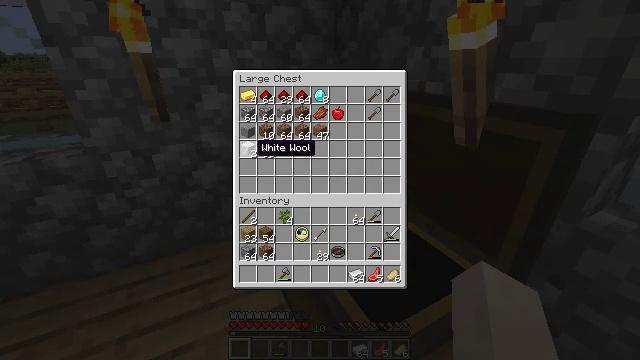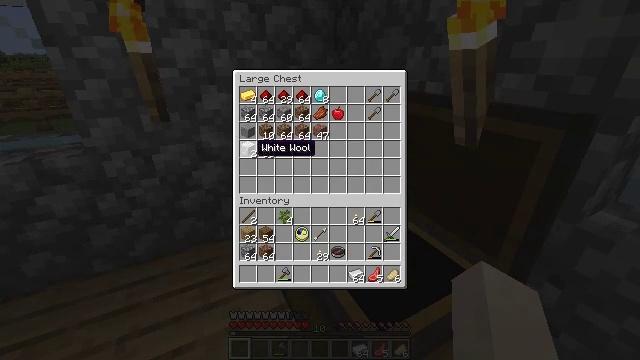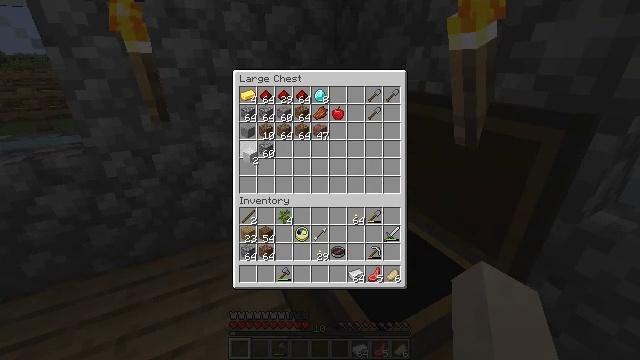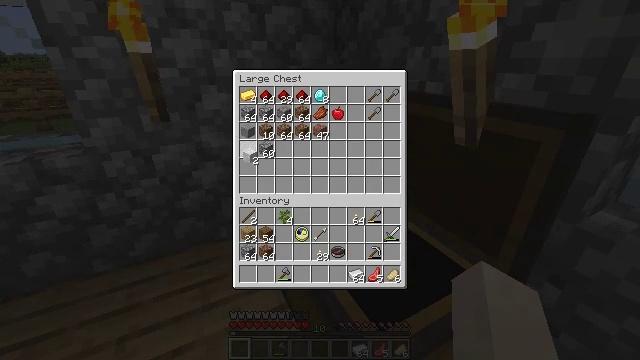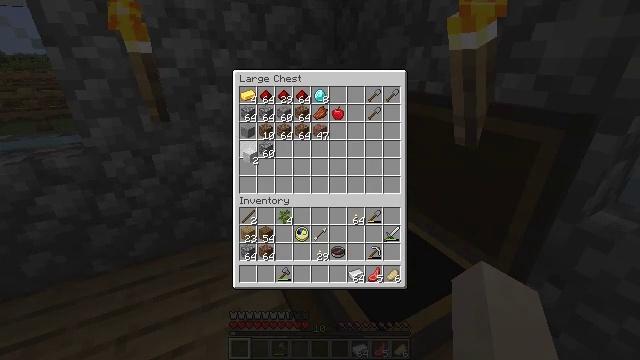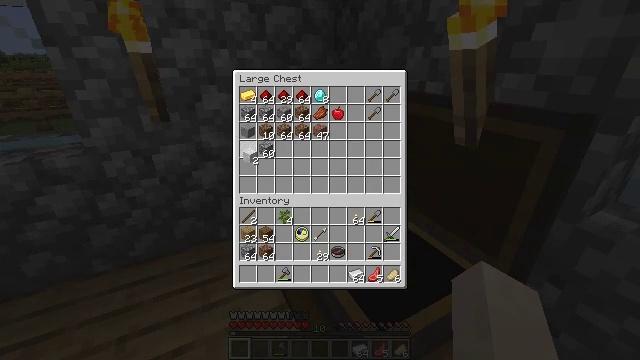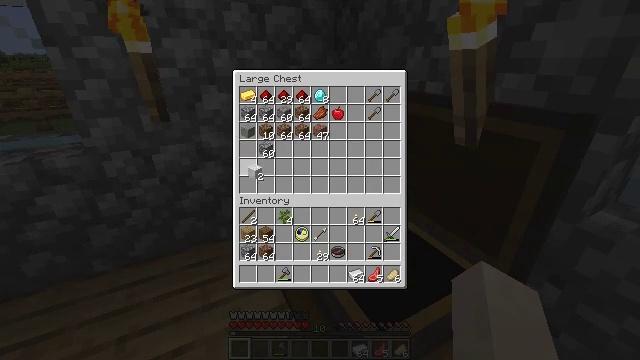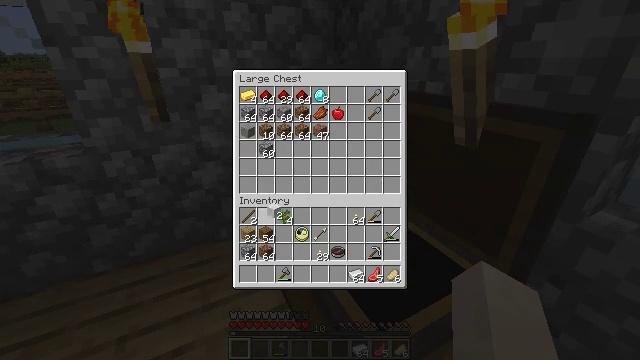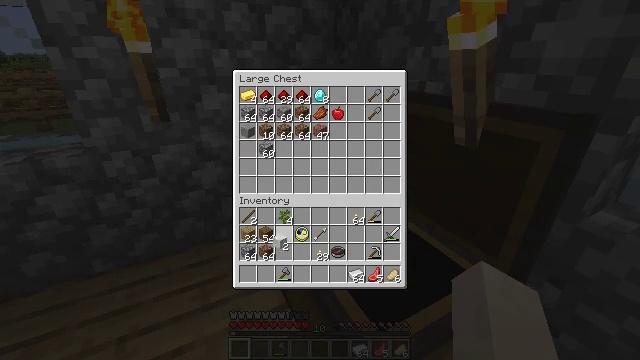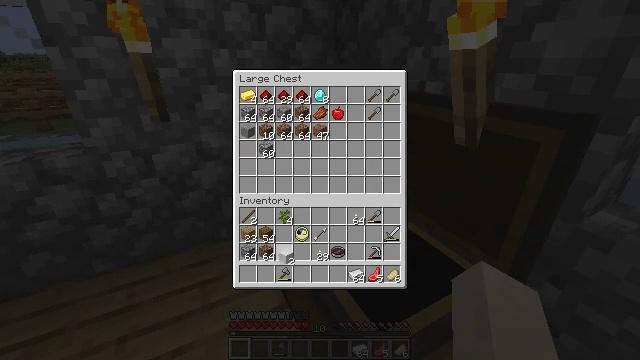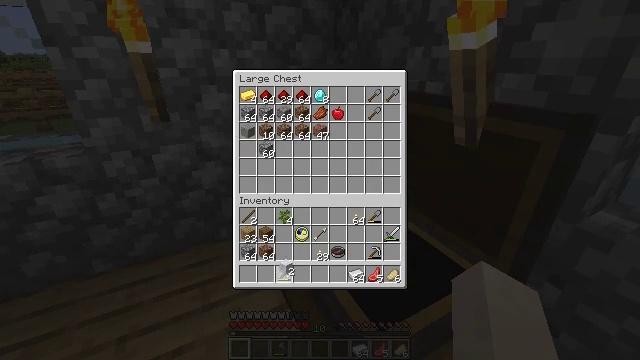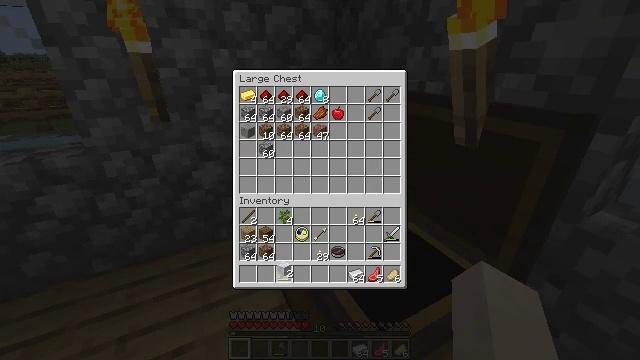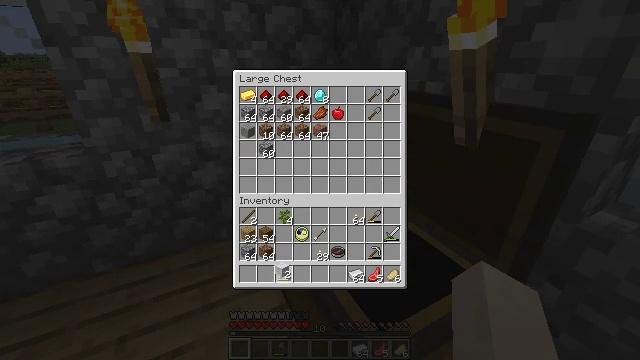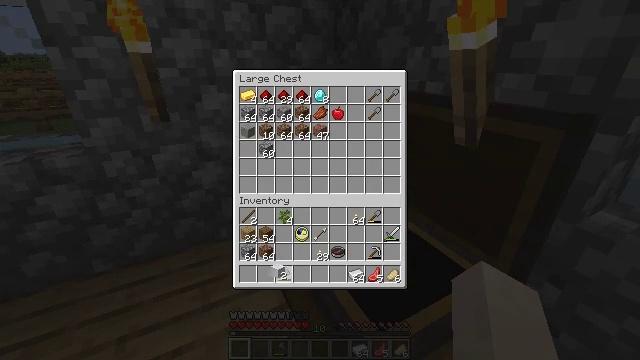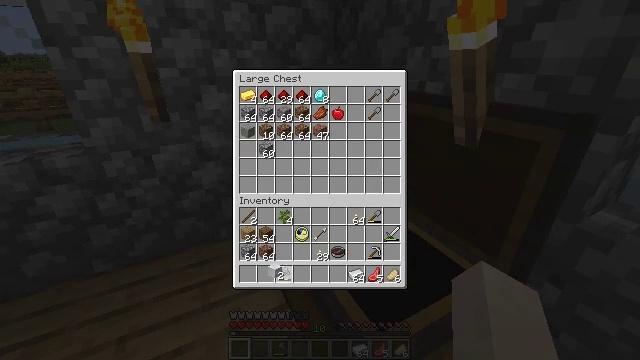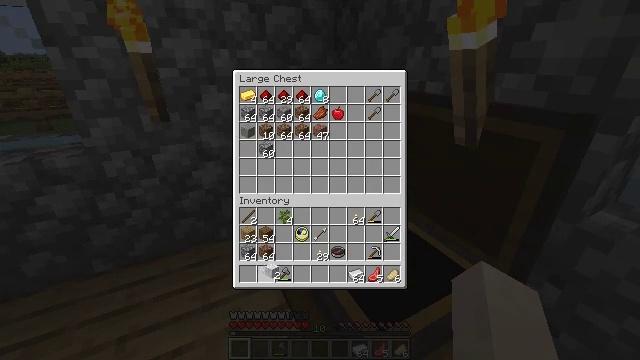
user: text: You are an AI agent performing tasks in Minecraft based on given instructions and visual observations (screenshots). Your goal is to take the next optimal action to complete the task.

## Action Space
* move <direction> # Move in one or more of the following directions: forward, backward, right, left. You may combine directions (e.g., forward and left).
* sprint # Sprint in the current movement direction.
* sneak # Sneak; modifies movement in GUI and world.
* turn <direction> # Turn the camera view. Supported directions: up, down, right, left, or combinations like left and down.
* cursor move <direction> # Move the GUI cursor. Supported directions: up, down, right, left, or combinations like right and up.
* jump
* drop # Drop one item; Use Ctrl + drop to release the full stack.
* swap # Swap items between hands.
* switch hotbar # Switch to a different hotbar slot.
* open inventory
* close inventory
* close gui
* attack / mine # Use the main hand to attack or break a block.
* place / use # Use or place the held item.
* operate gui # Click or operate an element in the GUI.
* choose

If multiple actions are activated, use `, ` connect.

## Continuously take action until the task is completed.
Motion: motion action
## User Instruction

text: Use your crafting table to make a white carpet.
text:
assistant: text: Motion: no_op
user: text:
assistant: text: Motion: operate gui
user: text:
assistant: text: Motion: operate gui
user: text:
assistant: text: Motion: no_op
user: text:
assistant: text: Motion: no_op
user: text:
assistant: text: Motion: cursor move down
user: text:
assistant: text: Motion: cursor move right and down
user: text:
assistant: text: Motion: cursor move down
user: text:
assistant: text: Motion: cursor move down
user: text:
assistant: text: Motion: cursor move down
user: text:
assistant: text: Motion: no_op
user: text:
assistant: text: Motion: no_op
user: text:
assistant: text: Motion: no_op
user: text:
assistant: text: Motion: no_op
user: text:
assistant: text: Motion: no_op
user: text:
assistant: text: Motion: no_op
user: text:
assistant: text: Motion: no_op
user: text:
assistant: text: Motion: no_op
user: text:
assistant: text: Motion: operate gui
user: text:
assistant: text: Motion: operate gui
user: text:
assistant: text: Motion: operate gui
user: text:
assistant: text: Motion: no_op
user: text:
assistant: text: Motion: no_op
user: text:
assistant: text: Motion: no_op
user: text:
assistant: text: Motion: no_op
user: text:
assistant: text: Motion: cursor move right and up
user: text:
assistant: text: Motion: cursor move right and up
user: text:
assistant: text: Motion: cursor move right and up
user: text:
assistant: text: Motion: cursor move right
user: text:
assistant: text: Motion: turn left and up, close gui